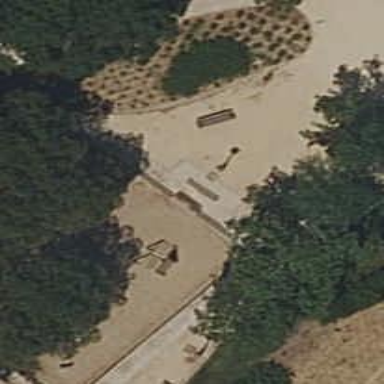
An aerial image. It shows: Playground area for leisure land.